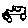
Label: car